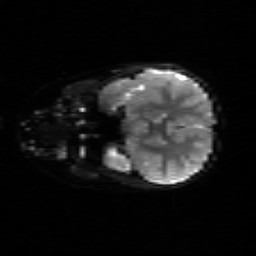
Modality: sbref
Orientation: coronal
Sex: female
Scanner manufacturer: siemens
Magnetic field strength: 3 T
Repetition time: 5 s
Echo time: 0.071 s